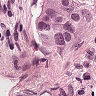
Metastatic tissue present: yes